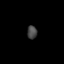
Tissue: lung
Cell type: Epithelial cells
Senescence score: 0.2254
Nuclear area (px): 131
Mean DAPI intensity: 68.527